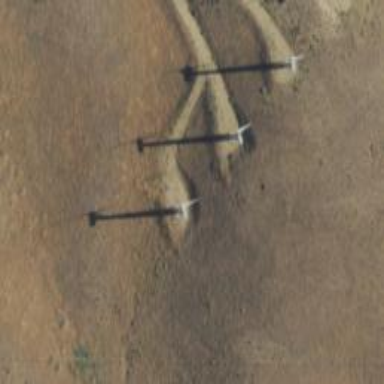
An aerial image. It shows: Wind generator is in the picture.